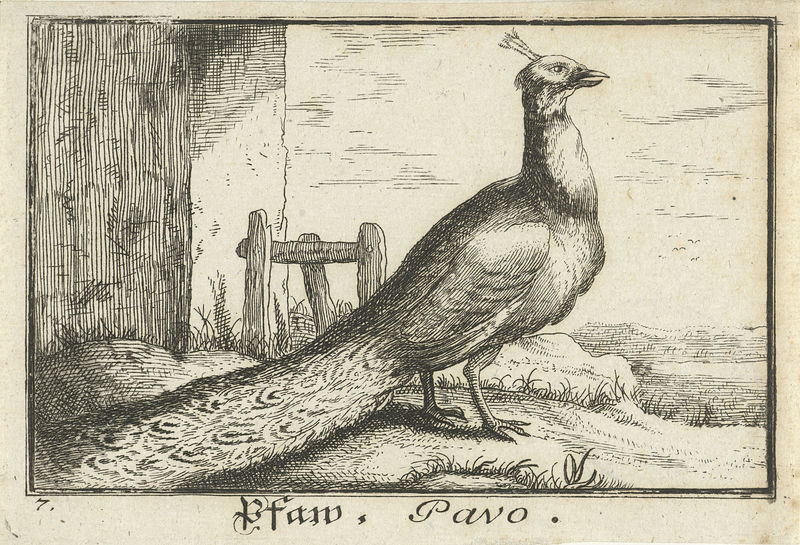
Titel: Landschap met pauw
Standort: Amsterdam
Institution: Rijksmuseum
Schlagwörter: gravure, peinture, herbes, profil, aile, oiseau, herbe, plume, ailes, animal, paon, plumes, bec, pointure